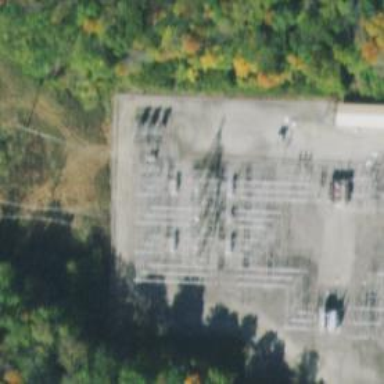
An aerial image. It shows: Switch used for power control.